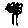
Label: tree